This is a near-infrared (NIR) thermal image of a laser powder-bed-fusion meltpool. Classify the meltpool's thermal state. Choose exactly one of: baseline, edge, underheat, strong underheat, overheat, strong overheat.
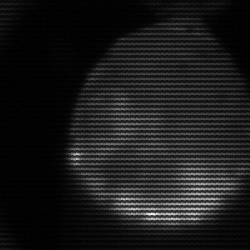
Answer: edge